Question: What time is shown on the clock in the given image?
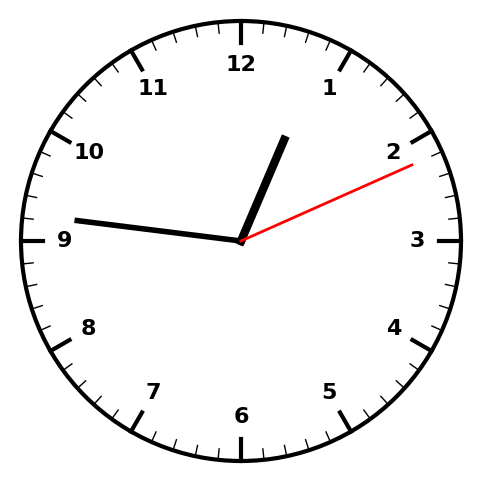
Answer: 12:46:11